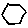
Label: hexagon